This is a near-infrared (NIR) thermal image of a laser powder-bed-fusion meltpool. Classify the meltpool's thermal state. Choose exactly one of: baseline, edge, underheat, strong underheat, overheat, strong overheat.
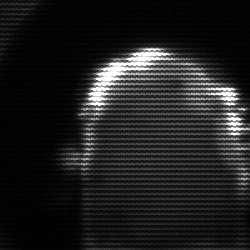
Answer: baseline